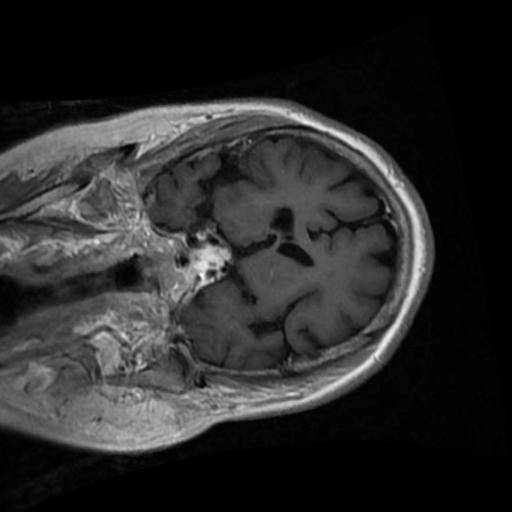
Label: brain_tumor